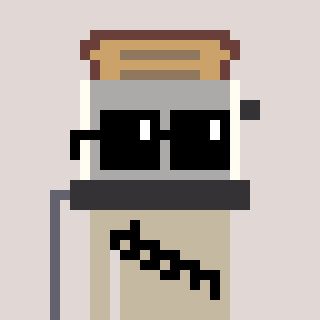
a pixel art character with square black sunglasses, a toaster-shaped head and a bege-colored body on a warm background